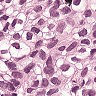
Metastatic tissue present: yes